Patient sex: M
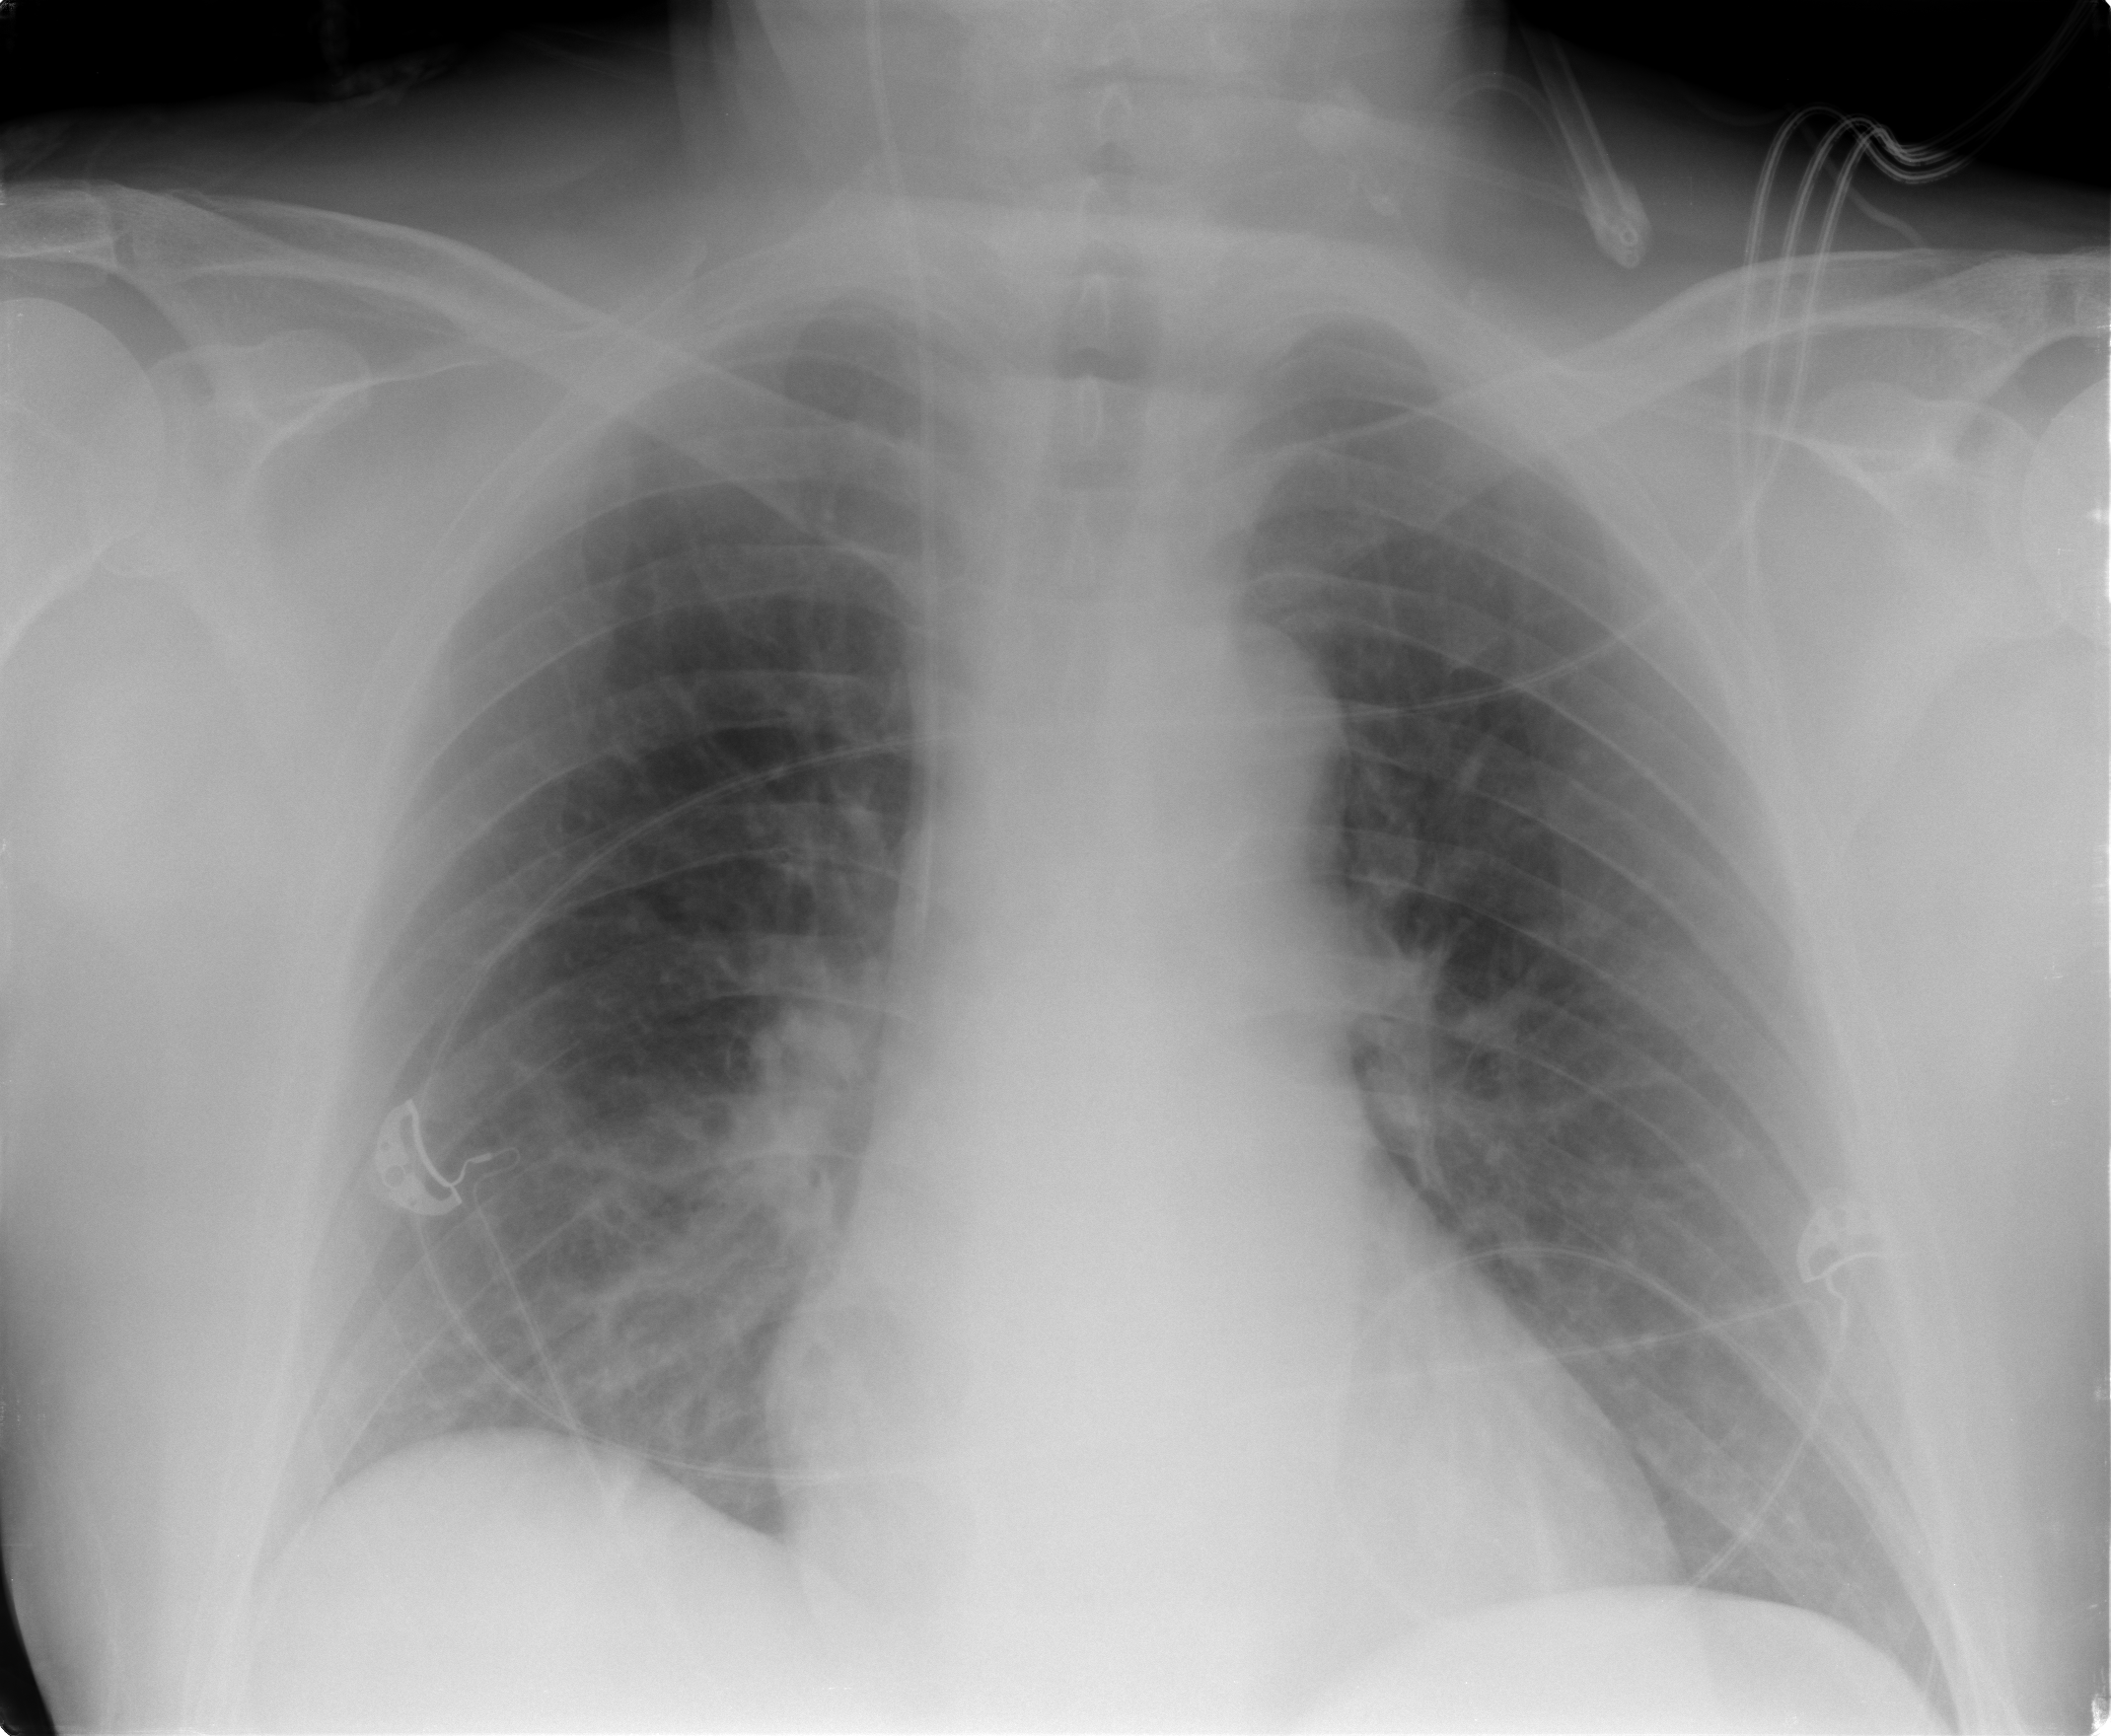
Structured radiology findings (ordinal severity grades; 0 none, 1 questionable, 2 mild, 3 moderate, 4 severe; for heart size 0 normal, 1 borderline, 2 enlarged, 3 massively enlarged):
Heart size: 0
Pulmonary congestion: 2
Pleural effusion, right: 0
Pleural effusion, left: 0
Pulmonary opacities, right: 0
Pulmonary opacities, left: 0
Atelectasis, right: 0
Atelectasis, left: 0